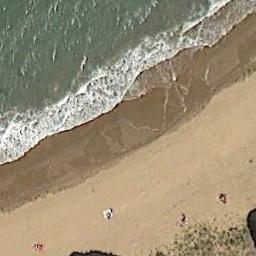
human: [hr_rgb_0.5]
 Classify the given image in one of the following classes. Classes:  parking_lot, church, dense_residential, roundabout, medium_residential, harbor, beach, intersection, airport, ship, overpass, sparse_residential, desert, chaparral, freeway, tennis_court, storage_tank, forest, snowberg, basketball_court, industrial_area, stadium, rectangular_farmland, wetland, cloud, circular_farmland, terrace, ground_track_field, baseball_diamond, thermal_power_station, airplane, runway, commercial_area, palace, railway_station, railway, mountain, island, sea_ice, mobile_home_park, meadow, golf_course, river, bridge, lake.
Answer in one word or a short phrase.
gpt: beach